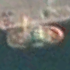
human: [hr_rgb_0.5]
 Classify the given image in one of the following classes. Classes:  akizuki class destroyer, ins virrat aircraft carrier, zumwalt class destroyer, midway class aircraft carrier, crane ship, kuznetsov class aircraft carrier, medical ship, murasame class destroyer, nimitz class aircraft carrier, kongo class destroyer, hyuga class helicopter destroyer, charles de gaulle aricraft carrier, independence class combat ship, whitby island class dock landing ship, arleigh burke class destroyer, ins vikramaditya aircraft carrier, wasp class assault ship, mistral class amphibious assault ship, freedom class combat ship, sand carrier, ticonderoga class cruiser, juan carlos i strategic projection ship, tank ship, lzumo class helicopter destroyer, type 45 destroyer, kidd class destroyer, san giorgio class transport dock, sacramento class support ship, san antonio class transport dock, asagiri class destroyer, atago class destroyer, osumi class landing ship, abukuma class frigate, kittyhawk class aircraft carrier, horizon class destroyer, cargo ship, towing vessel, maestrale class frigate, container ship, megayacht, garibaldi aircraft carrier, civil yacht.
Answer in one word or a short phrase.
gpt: Towing vessel